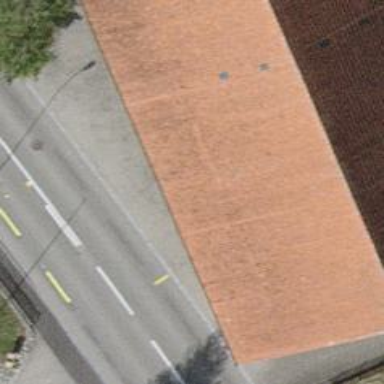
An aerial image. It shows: Bus stop with platform for public transport.